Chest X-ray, AP view. Patient: 6 years old, sex M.
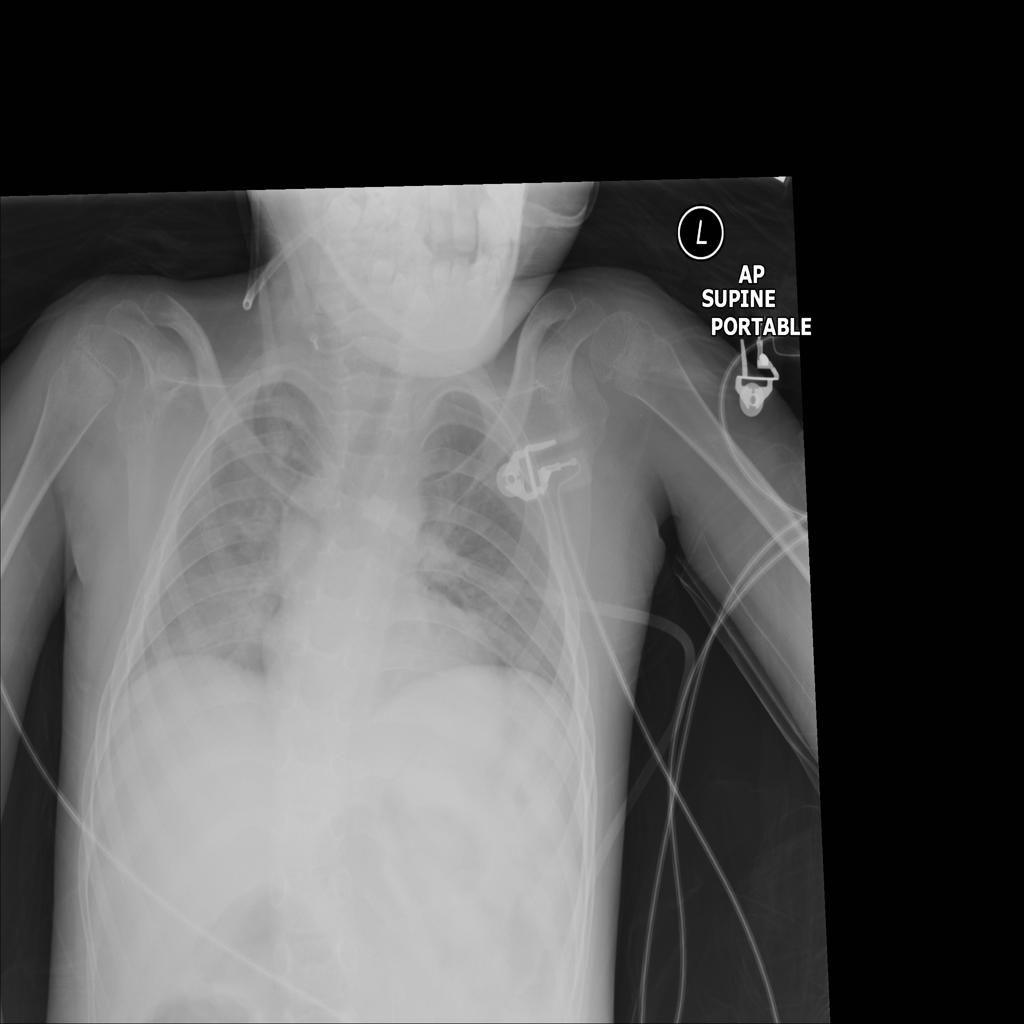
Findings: Atelectasis, Infiltration